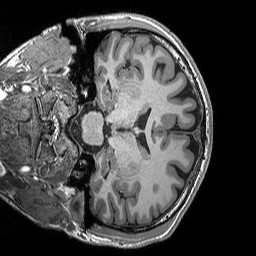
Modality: T1w
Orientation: coronal
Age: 27
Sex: male
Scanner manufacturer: siemens
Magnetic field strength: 3 T
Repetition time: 2.3 s
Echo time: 0.00298 s